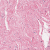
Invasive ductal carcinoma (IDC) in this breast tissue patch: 0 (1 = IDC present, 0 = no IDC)